Question: So I was messing around with virtual box on my mac, I have windows 7 installed in the vm and I did 'Command + c' and it resized (Scaled Mode) - (it was an experiement) - I didn't like it so I did 'command + c' again and it broke. all I had was this tiny sliver of windows 7.
So I went and restarted windows 7 via the reset on the machine (vm machine) and it didnt help it was still a tiny sliver. So I tried entering full screen and scaled mode and nothing works. So I tried quitting VB and starting again and it still isn't working.
In other words How do I fix this? It seems that scaled mode is broken and as a resualt I cannot get a regular size of windows back:

How do I fix this?
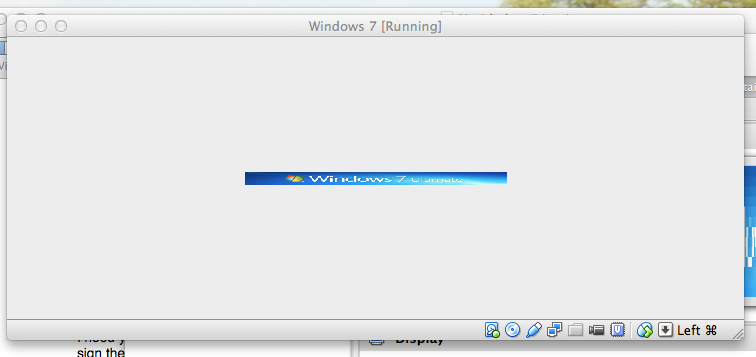
Answer: Press your 'Host' button + A to resize the Window.